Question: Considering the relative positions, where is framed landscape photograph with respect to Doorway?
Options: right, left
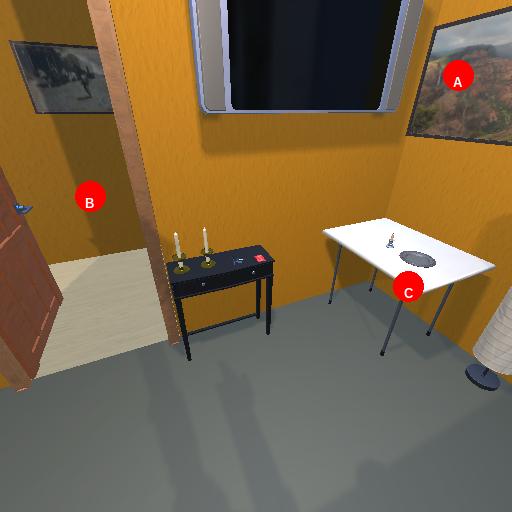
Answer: right